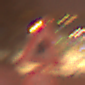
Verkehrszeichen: UnzureichendesLichtraumprofil
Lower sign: VerbotUeberholenEinspurigeFahrzeuge
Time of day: Night
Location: Outdoor (Urban)
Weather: Overcast
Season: Winter
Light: Artificial